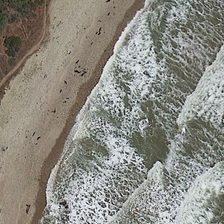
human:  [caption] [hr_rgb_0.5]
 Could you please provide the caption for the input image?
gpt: a narrow beach between some trees and the sea with roaring waves .

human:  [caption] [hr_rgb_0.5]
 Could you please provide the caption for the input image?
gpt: a series of sea spray come to the beach successively .

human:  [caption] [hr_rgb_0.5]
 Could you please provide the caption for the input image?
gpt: a series of sea spray come to the beach successively .

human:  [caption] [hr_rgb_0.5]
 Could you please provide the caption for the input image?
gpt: fury white spoondrift pats the bank and there are woods inside the beach .

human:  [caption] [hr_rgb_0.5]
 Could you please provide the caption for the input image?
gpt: three lines of white waves in ocean are near a yellow beach and some green trees .